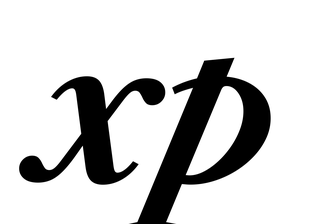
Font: LibreCaslonText-Italic_Bold_Italic